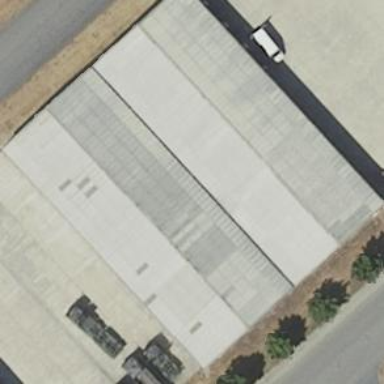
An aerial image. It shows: Military barracks building within military area.